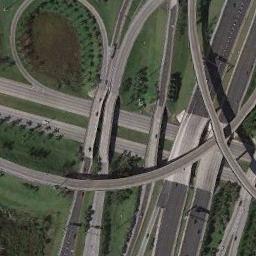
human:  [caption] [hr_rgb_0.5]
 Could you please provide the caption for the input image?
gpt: The directional overpass is over the roads on the green space .

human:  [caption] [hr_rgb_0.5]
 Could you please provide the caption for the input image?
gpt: There are many overpasses of different lengths .

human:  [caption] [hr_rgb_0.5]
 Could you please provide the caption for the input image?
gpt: The overpass is on the grass next to some trees .

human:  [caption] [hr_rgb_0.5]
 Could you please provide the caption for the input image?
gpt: There is an overpass and two black cars .

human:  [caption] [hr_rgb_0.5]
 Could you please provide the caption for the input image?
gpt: There are some green lawns beside the overpass .